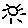
Label: sun